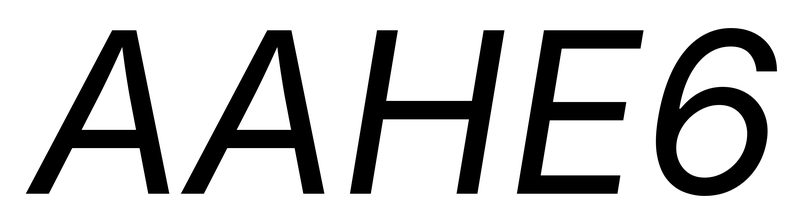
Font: Inter-Italic_Italic